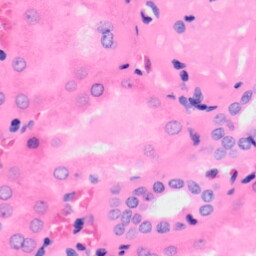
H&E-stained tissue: Kidney